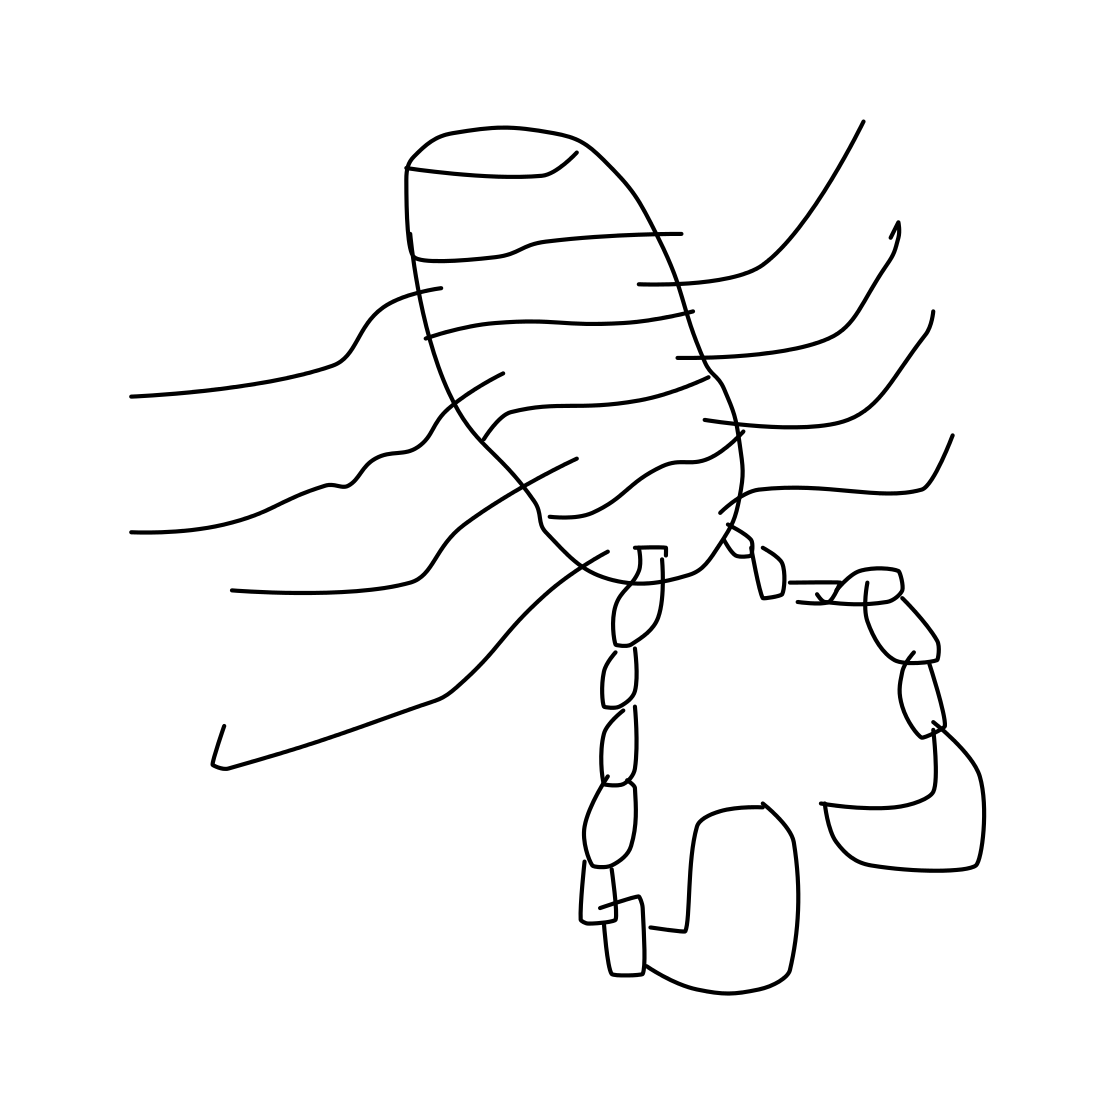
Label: scorpion